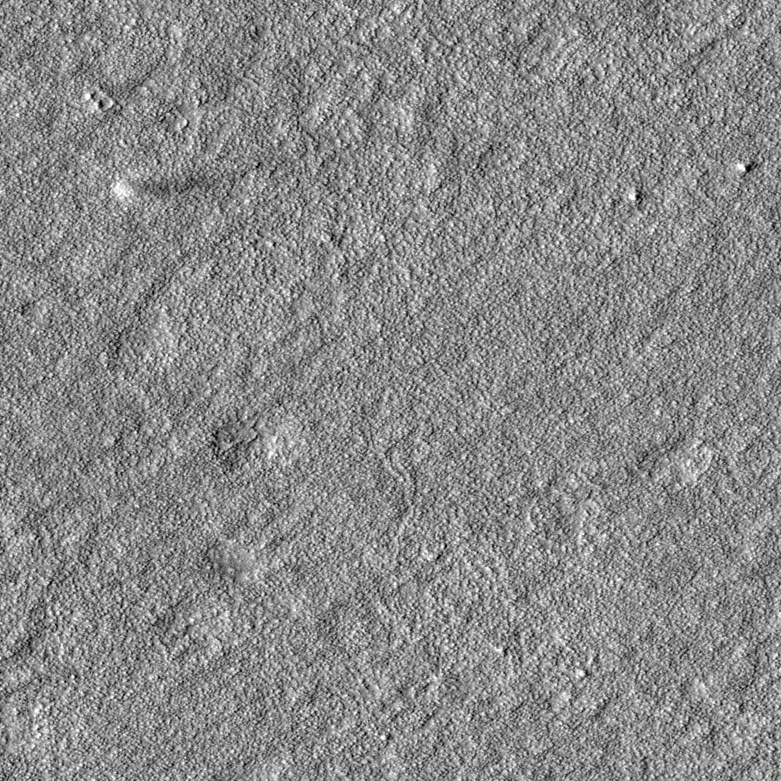
Label: dustdevil